Question: What is the difference between "Flush Magento Cache" and "Flush Cache Storage" in magento's cache management?

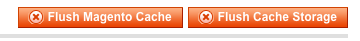
Answer: Sometimes the cache location (like '/tmp/') or service (like Memcache) is shared with other applications. "Flush Magento Cache" removes only those entries that Magento reliably tracks as its own. "Flush Cache Storage" clears everything but might affect other applications if they're using it.
Normally the location is 'var/cache/' in Magento's folder so is not shared after all. It is safe to use either button. Sometimes (rarely) entries are not clearly tagged or Magento loses track of them and only the second button has an effect on them. I tend to use the second button when I'm having difficulty tracking down the cause of a problem.